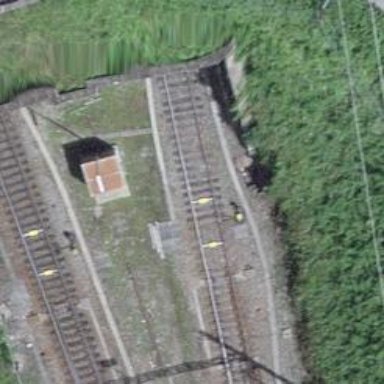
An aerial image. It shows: Railway switch.